Here is a 2-D grayscale rendering of raw bearing vibration samples (signal-to-image). What is the most likely bearing condition (normal, inner_race, outer_race, ball)?
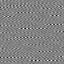
Answer: outer_race